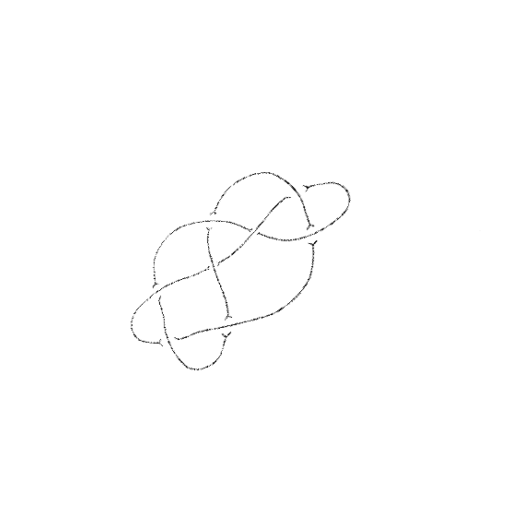
Crossing number: 8